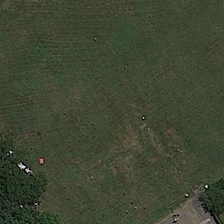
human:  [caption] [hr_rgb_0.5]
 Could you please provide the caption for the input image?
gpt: several green trees are near a piece of green meadow .

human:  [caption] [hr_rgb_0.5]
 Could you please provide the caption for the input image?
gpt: several green trees are near a piece of green meadow .

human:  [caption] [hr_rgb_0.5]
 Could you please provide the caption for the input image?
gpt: several green trees are near a piece of green meadow .

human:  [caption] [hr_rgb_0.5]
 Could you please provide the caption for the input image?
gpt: several green trees are near a piece of green meadow .

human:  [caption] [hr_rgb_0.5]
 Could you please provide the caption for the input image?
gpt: several green trees are near a piece of green meadow .